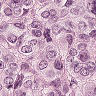
Metastatic tissue present: yes